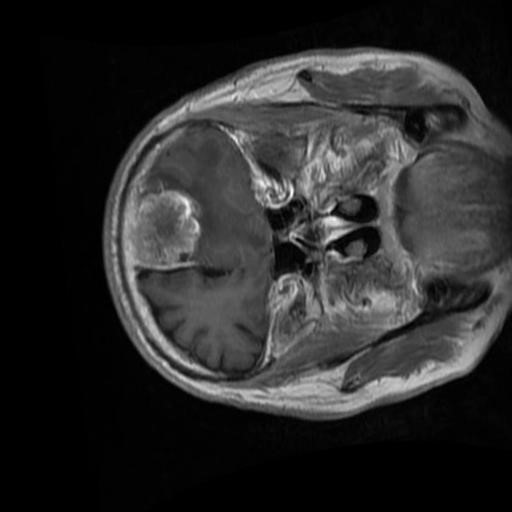
Label: brain_menin